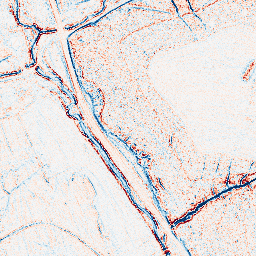
Category: edge_preserving
Decomposition family: bilateral
Decomposition parameters: d: 5
sigma_color: 150
sigma_space: 50
Upsampling method: sinc_blackman
Upsampling parameters: scale: 2
kernel_size: 16
Upsampling scale: 2